Question:
In the app I am building, I wish to be able to move from the "last" view controller to the view controller used when the app launches. What is the best way to do this? I much like the functionality of:
'''
[self.navigationController popToViewController:originalVC animated:YES];
'''
However it does not appear to work in this case as the original VC is not contained within the Navigation Controller. When I use:
'''
[self presentViewController:launchVC animated:YES completion:nil];
'''
the app just shows the black screen of death.
Thanks.
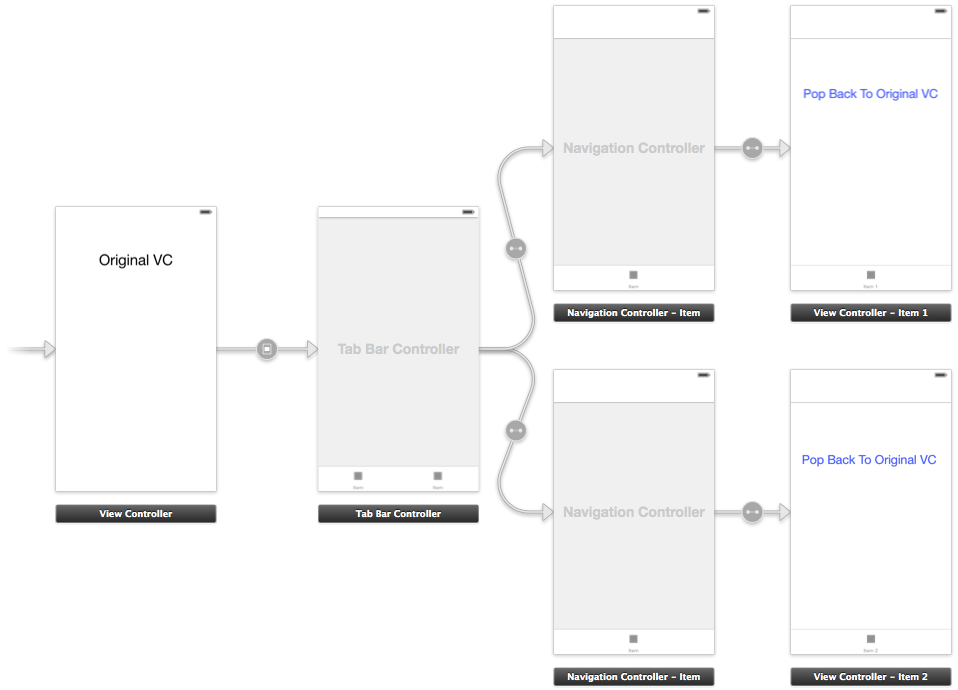
Answer: '''
NSArray *viewControllers = self.navigationController.viewControllers;
UIViewController *originalViewController = viewControllers[0];
[self.navigationController setViewControllers:@[originalViewController] animated:YES];
'''
Sorry, I misunderstood your question. The correct answer is:
'''
UIViewController *originalViewController = [self.storyboard instantiateViewControllerWithIdentifier:@"originalViewControllerStoryboardId"];
UIWindow *window = [UIApplication sharedApplication].keyWindow;
window.rootViewController = originalViewController;
'''